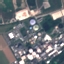
Land use / land cover: Industrial